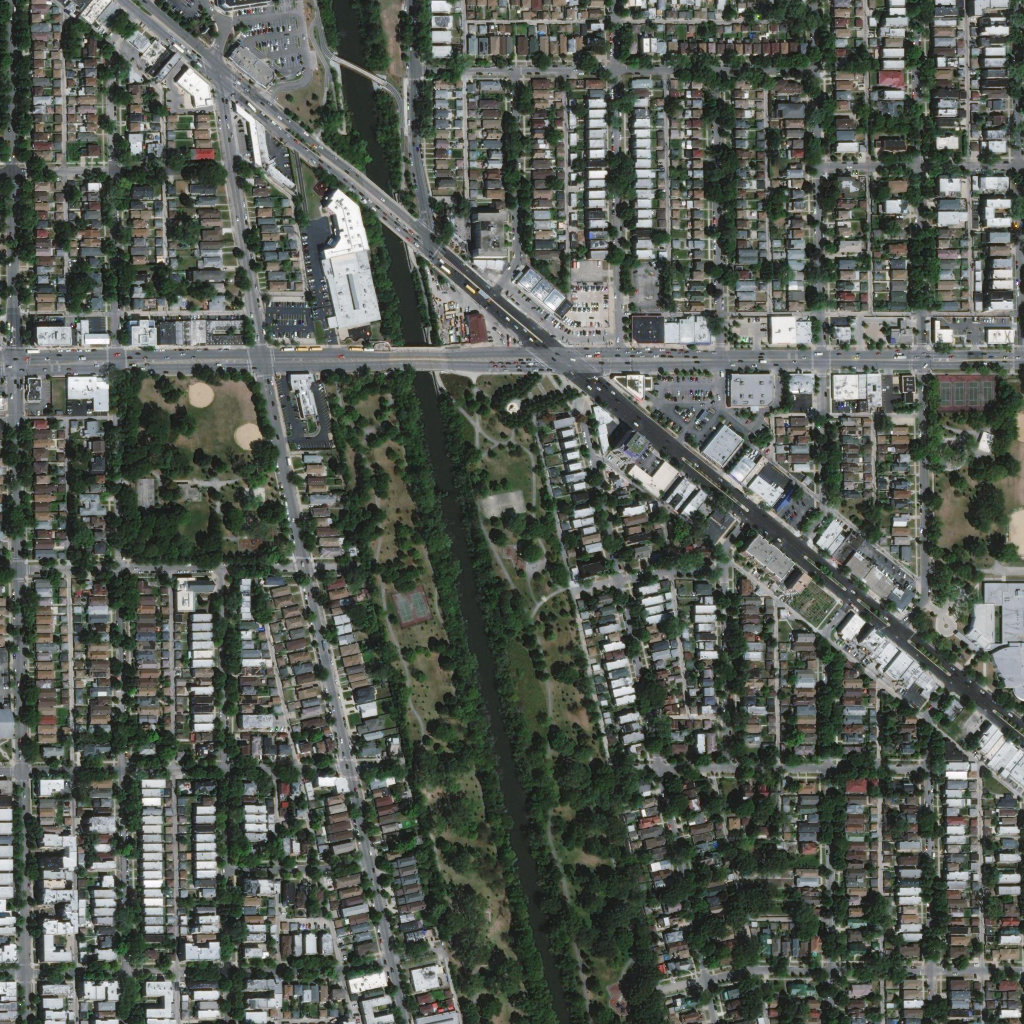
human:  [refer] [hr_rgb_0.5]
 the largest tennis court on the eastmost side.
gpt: <box>[[91, 36, 97, 40, 0]]</box>